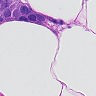
Metastatic tissue present: yes